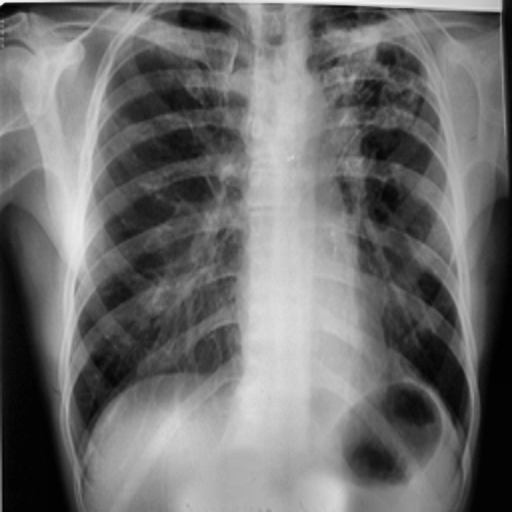
Finding: TUBERCULOSIS